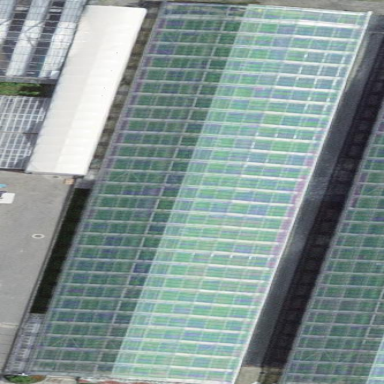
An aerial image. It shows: Greenhouse.